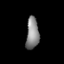
Tissue: lung
Cell type: Epithelial cells
Senescence score: 0.1727
Nuclear area (px): 396
Mean DAPI intensity: 135.199